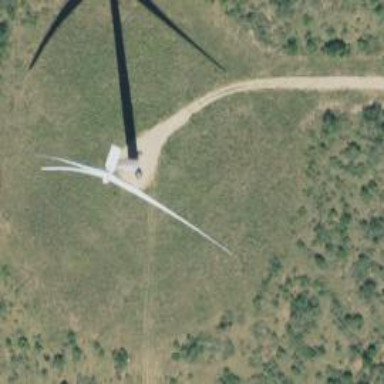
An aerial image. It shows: Wind generator in the form of horizontal axis wind turbine.